Question: I have a table ..

this table gets updated with new records everytime from the client users.
What i want is to create a view for all distinct values of team_id, team_id values arent fixed .. can be in range 1-16 at 1 time and 1-8 at another time .. in any range ..
So what i want is to create views dynamically( => trigger) on every record(View name as: view_of_team + NEW.team_id) insertion in this table ..
I have tried executing create view statements in after insert triggers but MySQL wasnt just creating the trigger .. i then landed upon calling a procedure from after insert trigger
'''
CREATE DEFINER='root'@'localhost' PROCEDURE 'create_view_if_not_exists_stored_proc'(IN 'team_id' INT) NOT DETERMINISTIC MODIFIES SQL DATA SQL SECURITY DEFINER
if not exists(select TABLE_SCHEMA,TABLE_NAME from information_schema.tables where TABLE_TYPE like 'VIEW' and TABLE_NAME like concat('view_of_team', team_id)) then
SET @ViewName = concat('view_of_team', cast(team_id as char(50)));
SET @sql = concat('create view ', @ViewName, ' as select * from mini_events_score_log where team_id=', team_id);
PREPARE stmt FROM @sql;
EXECUTE stmt;
DEALLOCATE PREPARE stmt;
end if
'''
and using 'CALL create_view_if_not_exists_stored_proc(NEW.team_id)' inside after insert trigger for the table shown above
Executing procedure alone in my PhpMyAdmin creates views but the error arises: "Dynamic SQL not allowed in stored function or trigger" when trigger is executed after inserting a new record ..
Is there a way to create views dynamically in this case ..
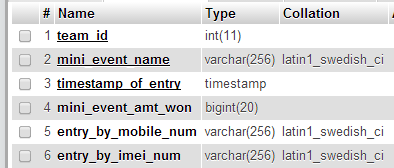
Answer: The only way what you're doing makes sense is if you believe that a MySQL VIEW stores a subset of data separately from the base table.
This is not the case. Think of a MySQL VIEW as simply an alias for a more complex query against the base table(s). There is no advantage for performance or efficiency to query a view instead of a base table.
In fact, depending on the query, MySQL may even query it efficiently than querying the base table. Because some types of queries you could define a VIEW for will implicitly cause the query to create a temporary table.
There are two reasons to create a VIEW in MySQL:
- The first is to restrict access privileges, so you can grant a user access to query the VIEW, which queries just a subset of the columns or rows of the base table. The user wouldn't have direct privileges on the base table, just privileges to query the VIEW.- The second reason is for the sake of convenience, so you can query a simple VIEW as an alias for a complex query, so you don't have to repeat the complex query many times in your app.
But in your example, the query you defined the VIEW for is itself very simple. The benefit of aliasing this query is very little.
And you'd have to generate queries against the view, which means formatting the view name from user input. This sounds like an opportunity to get an SQL injection vulnerability if you're not careful.
I recommend forgetting this idea to create a view for each distinct team. Just query the base table instead, and add a WHERE clause when you query it. That's easier than choosing between hundreds of similarly-named views, and you can even use a query parameter for the team id, so you can protect yourself from SQL injection flaws.